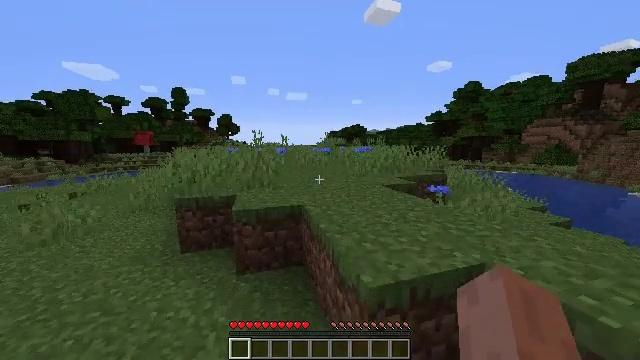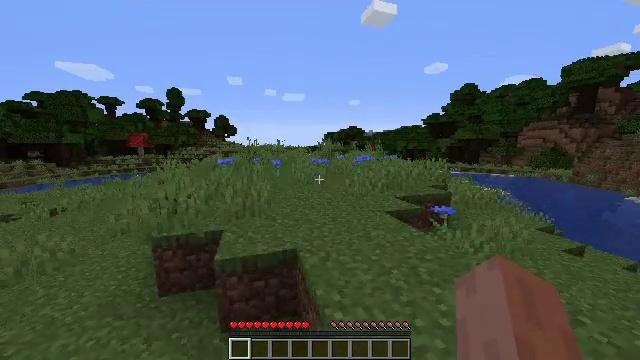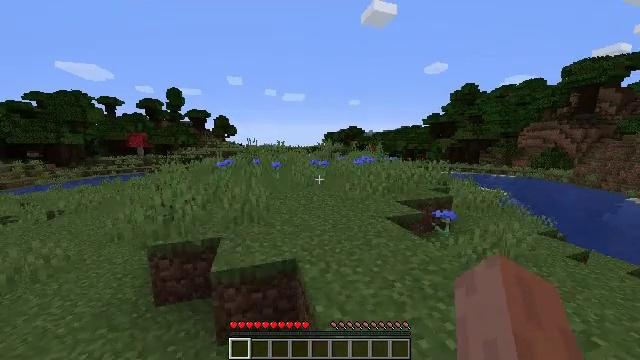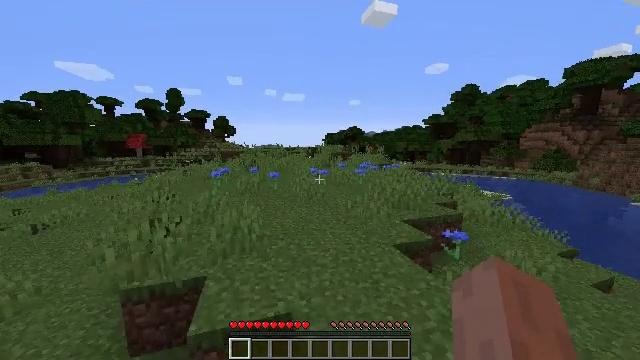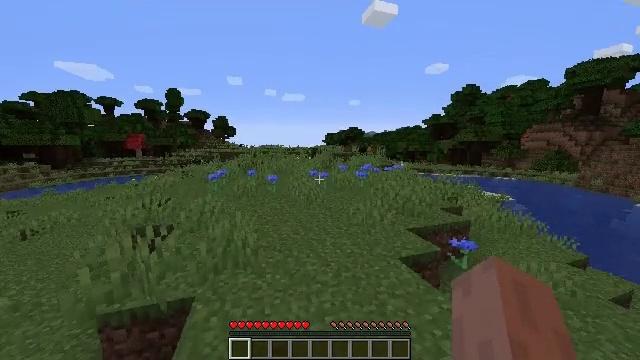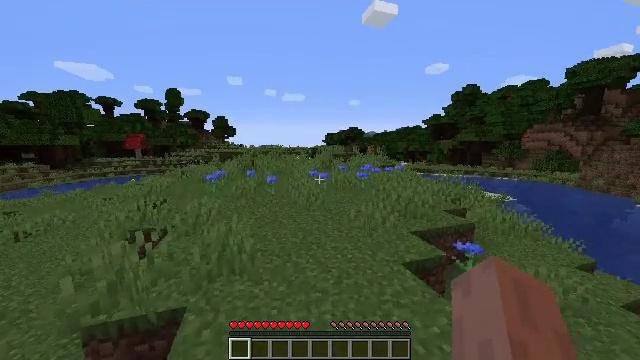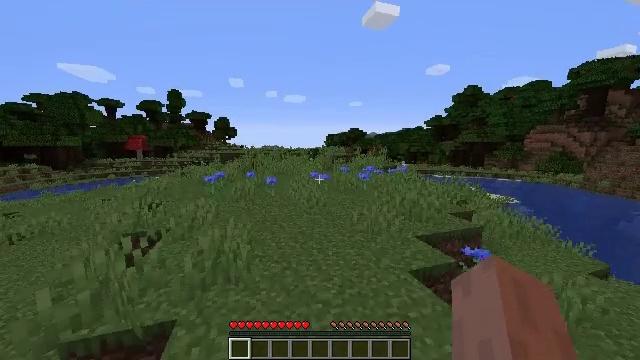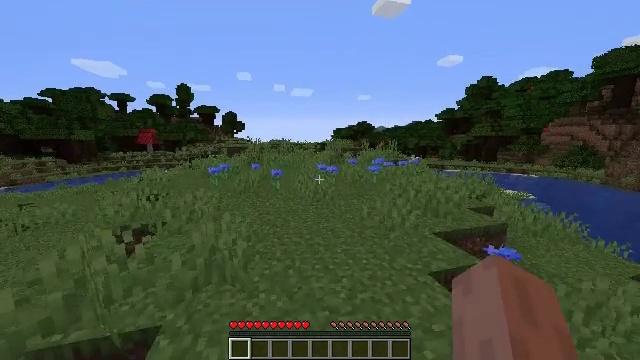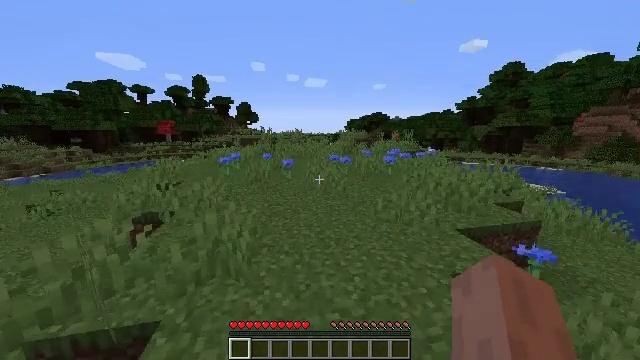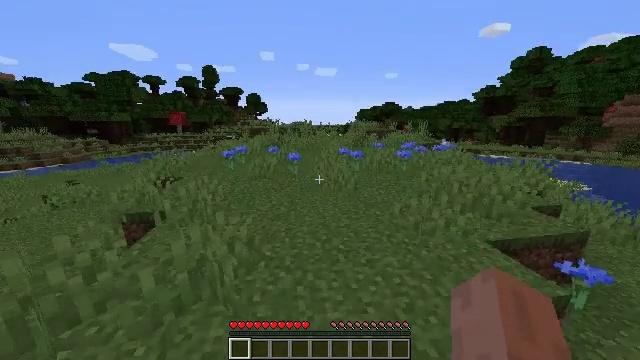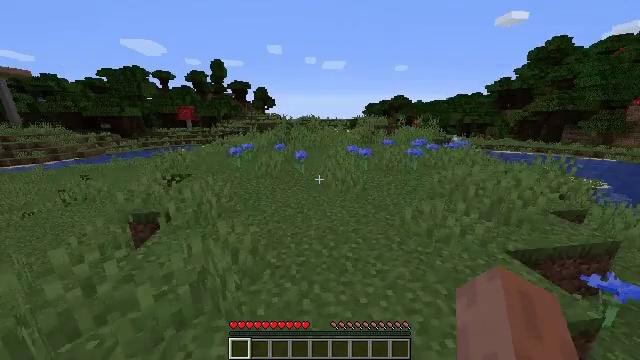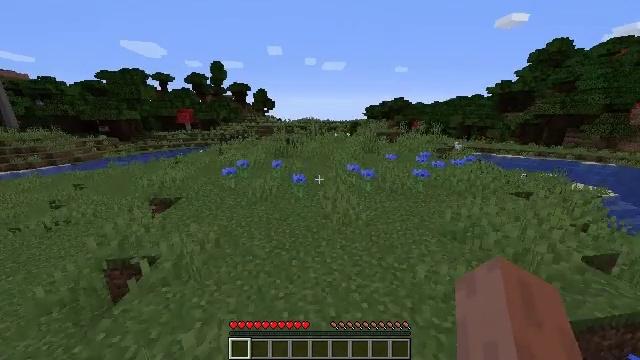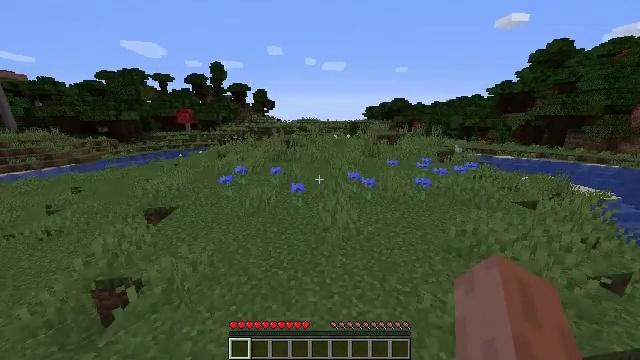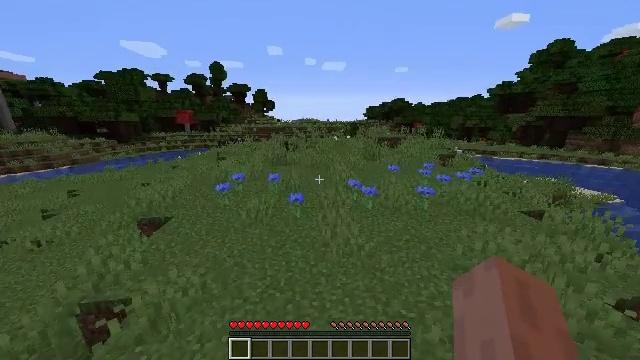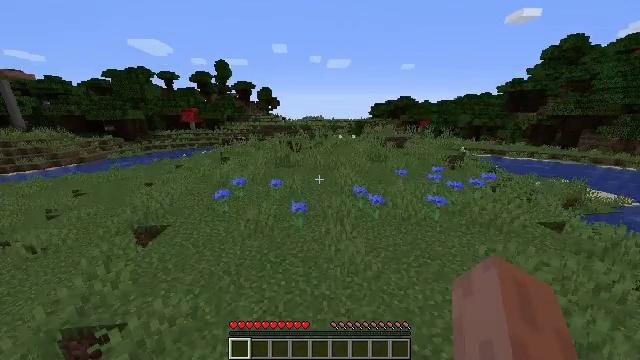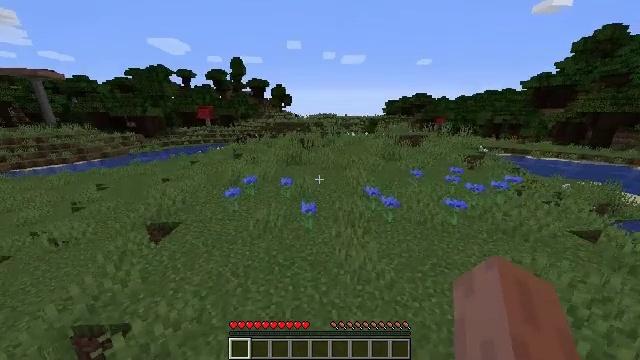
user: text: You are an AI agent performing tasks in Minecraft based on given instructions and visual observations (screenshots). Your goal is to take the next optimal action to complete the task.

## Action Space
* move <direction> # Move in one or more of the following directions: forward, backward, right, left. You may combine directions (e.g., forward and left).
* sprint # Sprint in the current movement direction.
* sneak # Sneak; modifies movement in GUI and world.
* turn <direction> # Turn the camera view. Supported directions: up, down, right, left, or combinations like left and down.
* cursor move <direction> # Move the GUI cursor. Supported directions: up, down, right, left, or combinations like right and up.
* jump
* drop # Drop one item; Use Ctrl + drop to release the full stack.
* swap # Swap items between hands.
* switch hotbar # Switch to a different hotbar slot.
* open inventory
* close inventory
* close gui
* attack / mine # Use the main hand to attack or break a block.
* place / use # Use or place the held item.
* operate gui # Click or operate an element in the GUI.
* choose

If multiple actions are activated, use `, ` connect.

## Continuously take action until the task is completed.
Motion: motion action
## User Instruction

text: Break the tree to get oak logs.
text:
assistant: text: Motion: move forward, sprint, jump
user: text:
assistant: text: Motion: move forward, sprint, jump
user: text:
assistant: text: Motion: move forward, sprint, jump
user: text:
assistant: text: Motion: move forward, sprint, jump
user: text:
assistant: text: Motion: move forward, sprint, jump
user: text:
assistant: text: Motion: move forward, sprint, jump
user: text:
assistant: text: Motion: move forward, sprint, turn left and down, jump
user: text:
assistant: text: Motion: move forward, sprint, turn left and down, jump
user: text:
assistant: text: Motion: move forward, sprint, turn left and down, jump
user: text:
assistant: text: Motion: move forward, sprint, turn left and down, jump
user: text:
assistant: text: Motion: move forward, sprint, jump
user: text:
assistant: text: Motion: move forward, sprint, jump
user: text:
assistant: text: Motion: move forward, sprint, jump
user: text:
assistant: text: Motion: move forward, sprint, turn left, jump
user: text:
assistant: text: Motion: move forward, sprint, turn left, jump
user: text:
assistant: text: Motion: move forward, sprint, turn left, jump
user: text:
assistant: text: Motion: move forward, sprint, jump
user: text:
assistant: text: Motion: move forward, sprint, jump
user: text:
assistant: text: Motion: move forward, sprint, jump
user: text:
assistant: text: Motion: move forward, sprint, turn right, jump
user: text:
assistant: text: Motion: move forward, sprint, jump
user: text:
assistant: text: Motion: move forward, sprint, jump
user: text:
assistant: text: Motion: move forward, sprint, jump
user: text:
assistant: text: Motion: move forward, sprint, jump
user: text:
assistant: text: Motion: move forward, sprint, jump
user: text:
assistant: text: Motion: move forward, sprint, jump
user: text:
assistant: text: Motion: move forward, sprint, jump
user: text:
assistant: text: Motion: move forward, sprint, jump
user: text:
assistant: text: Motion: move forward, sprint, jump
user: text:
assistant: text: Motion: move forward, sprint, jump